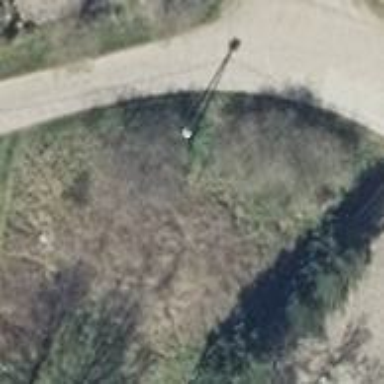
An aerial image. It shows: Power pole.